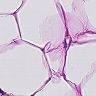
Metastatic tissue present: no